Question: I have a list of data consists of MainMenus and SubMenus, MainMenus where ParentID =0 like the following example:-

I have read the above data using Stored Procedures and Joining Three Tables which are
MainMenu
SubMenu
UserPermission
First selecting MainMenus and Joining them to UserPermission and filtering only those MainMenus which the current user has a permission to.
Then combining (Union)
Selecting SubMenus and Joining them to UserPermission and filtering only those SubMenus which the current user has a permission to.
Now, I've the above tabular result set. I have got that tabular result set by using
'''
public DataTable getUserMenus(string userID)
{
DataTable dataTable = new DataTable();
using (var conn = new SqlConnection(connString))
{
using (var cmd = new SqlCommand("Proc_GetUserMenus", conn))
{
conn.Open();
cmd.CommandType = CommandType.StoredProcedure;
cmd.Parameters.AddWithValue("@UserID", userID);
SqlDataAdapter da = new SqlDataAdapter(cmd);
da.Fill(dataTable);
}
}
return dataTable;
}
'''
When I Returned my Desired Result set, I converted DataTable to IEnumerable by using the following code
'''
public IEnumerable<GeneratedMenus> ConvertToGeneratedMenus(DataTable dataTable)
{
foreach (DataRow row in dataTable.Rows)
{
yield return new GeneratedMenus
{
MenuID = Convert.ToInt32(row["MenuID"]),
MenuName = Convert.ToString(row["MenuName"]),
ActionName = Convert.ToString(row["ActionName"]),
ControllerName = Convert.ToString(row["ControllerName"]),
ParentID = Convert.ToInt32(row["ParentID"]),
};
}
}
'''
GeneratedMenus is class I have created to Hold MainMenus and SubMenus, and it is look like
'''
public class GeneratedMenus
{
public int MenuID { get; set; }
public string MenuName { get; set; }
public string ActionName { get; set; }
public string ControllerName { get; set; }
public int ParentID { get; set; }
}
'''
In the HomeController Index ActionResult I have a Code to populate ViewBag.MenuList Property
'''
public ActionResult Index()
{
DataAccess da = new DataAccess();
ViewBag.MenusList = da.ConvertToGeneratedMenus(da.getUserMenus("MyUserID")).ToList();
return View();
}
'''
DataAccess is a class where ConvertToGeneratedMenus() and getUserMenus reside. And I'm using classic ADO.NET ConnectionString for SQL Server Database Connection.
The Last Section is _Layout.cshtml Partial View which in turn I have the following C# Razor Code for displaying the MainMenus and SubMenus Respectively
'''
@if (ViewBag.MenusList != null)
{
foreach (MainMenu mainMenu in ViewBag.MenusList)
{
<li class="dropdown">
<a class="dropdown-toggle" data-toggle="dropdown">
@mainMenu.MenuName
</a>
<ul class="dropdown-menu">
@foreach (SubMenu subMenu in ViewBag.MenuList)
{
if (subMenu.ParentID == mainMenu.MainMenuID)
{
<li>
@Html.ActionLink(
@subMenu.MenuName,
@subMenu.ActionName,
@subMenu.ControllerName)
</li>
}
}
</ul>
</li>
}
}
'''
The Error I'm receiving is:-
Cannot convert type 'DataAccess.GeneratedMenus' to 'MainMenu'
So, the Question is what is wrong with my code? Or can you please tell me a better idea to modify my code to make this job done?
Any suggestions will be highly appreciated.
Note: MainMenu, SubMenu,UserPermission are Generated Model Classes at the time of EDMX (Entity Data Model) Database Generating Wizzard, but GeneratedMenus is Custom class I declared my Self.
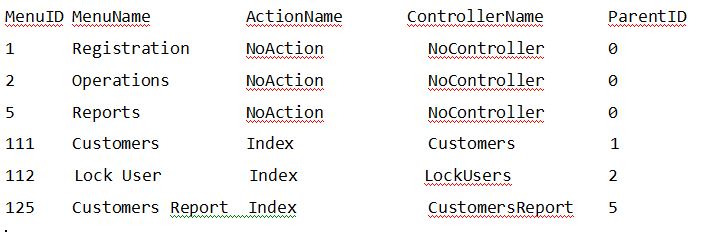
Answer: I have solved the above question by modifying some of my code
In HomeController Index Action
'''
public ActionResult Index()
{
DataAccess da = new DataAccess();
//Getting all generated Menus and SubMenus
var AllMenus = da.ConvertToGeneratedMenus(da.generateUserMenus("UserID")).ToList();
//Getting MainMenus (where ParentID==0 in my case)
var mainMenus = AllMenus.Where(mm => mm.ParentID == 0).ToList();
//Getting SubMenus (where ParentID != 0 in my case)
var subMenus = AllMenus.Where(sm => sm.ParentID != 0).ToList();
//Assigning my MainMenus and SubMenus to two ViewBag properties(MainMenusList,SubMenuList) respectively
ViewBag.MainMenusList = mainMenus;
ViewBag.SubMenuList = subMenus;
return View();
}
'''
And in my _Layout.cshtml file
'''
@if (ViewBag.MainMenusList != null)
{
foreach (DataAccess.GeneratedMenus mainMenu in ViewBag.MainMenusList)
{
<li class="dropdown">
<a class="dropdown-toggle" data-toggle="dropdown">
@mainMenu.MenuName
</a>
<ul class="dropdown-menu">
@foreach (DataAccess.GeneratedMenus subMenu in ViewBag.SubMenuList)
{
if (subMenu.ParentID == mainMenu.MenuID)
{
<li>
@Html.ActionLink(
@subMenu.MenuName,
@subMenu.ActionName,
@subMenu.ControllerName)
</li>
}
}
</ul>
</li>
}
}
'''
Although my inner loop makes un-necessary repetitions, still it generates the desired results.